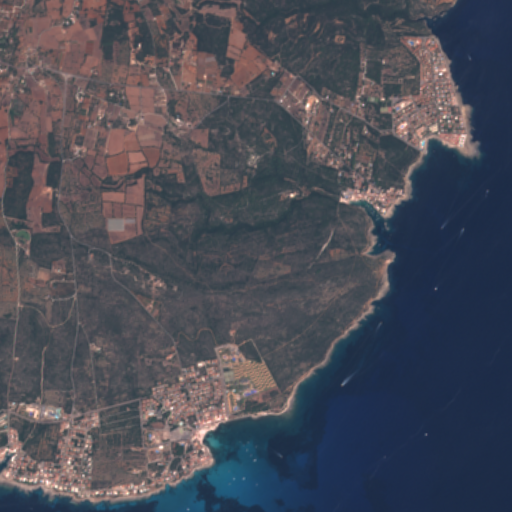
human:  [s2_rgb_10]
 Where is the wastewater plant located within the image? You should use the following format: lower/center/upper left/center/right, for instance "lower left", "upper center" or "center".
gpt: The wastewater plant is located in the center left of the image.
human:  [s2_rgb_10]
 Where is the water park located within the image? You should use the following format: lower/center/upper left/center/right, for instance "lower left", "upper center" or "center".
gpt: The water park is located in the lower left of the image.
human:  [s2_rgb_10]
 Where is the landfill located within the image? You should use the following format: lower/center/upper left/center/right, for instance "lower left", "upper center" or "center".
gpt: There is no landfill in the image.